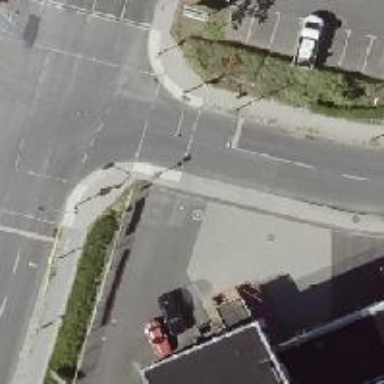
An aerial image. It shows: Road with traffic signals.